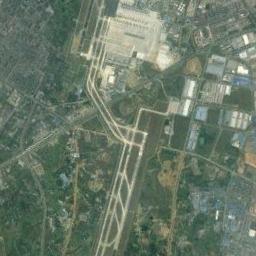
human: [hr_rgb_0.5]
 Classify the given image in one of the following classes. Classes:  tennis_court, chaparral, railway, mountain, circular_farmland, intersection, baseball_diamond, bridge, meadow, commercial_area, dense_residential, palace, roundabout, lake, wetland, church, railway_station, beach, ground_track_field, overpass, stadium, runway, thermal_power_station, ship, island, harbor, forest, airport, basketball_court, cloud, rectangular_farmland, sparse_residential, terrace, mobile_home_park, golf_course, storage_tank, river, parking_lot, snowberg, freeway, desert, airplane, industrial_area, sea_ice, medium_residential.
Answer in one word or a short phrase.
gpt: airport